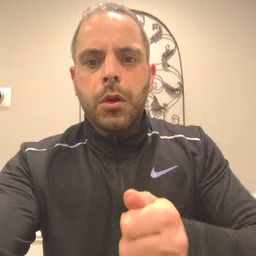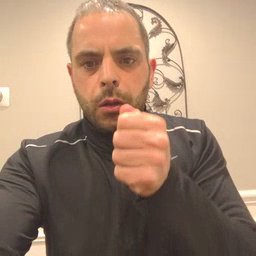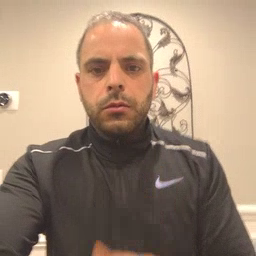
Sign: hide